Aerial crown-view tile of a tropical tree (Barro Colorado Island, Panama), acquired 20240716:
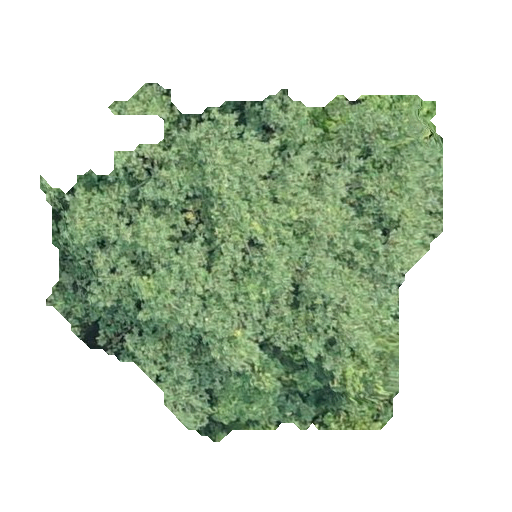
Species: Hieronyma alchorneoides
GBIF accepted scientific name: Hieronyma alchorneoides
Crown area: 162.287 m²